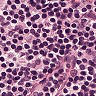
Metastatic tissue present: no